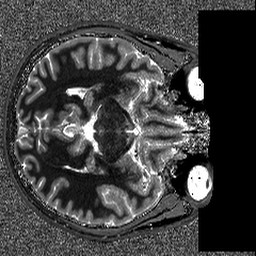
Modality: T1map
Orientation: axial
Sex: male